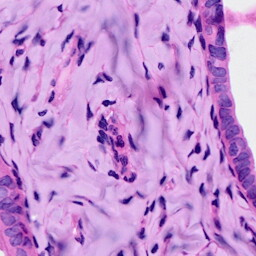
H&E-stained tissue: Ovarian